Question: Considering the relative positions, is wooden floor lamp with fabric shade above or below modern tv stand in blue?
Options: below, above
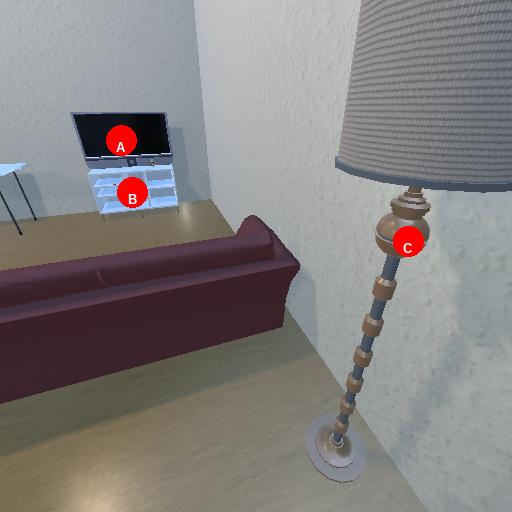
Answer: below